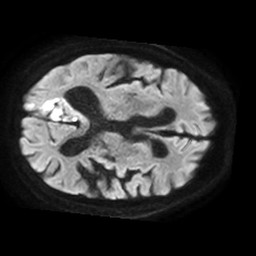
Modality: TRACE
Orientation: axial
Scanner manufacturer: philips
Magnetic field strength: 1.5 T
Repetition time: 3.404 s
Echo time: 0.06922 s